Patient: sex F, age 63
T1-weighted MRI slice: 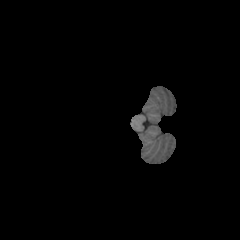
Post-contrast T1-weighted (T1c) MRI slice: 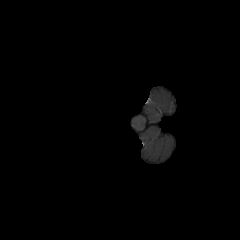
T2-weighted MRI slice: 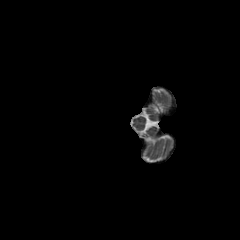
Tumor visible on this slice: no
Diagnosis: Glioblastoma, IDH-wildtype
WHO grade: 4